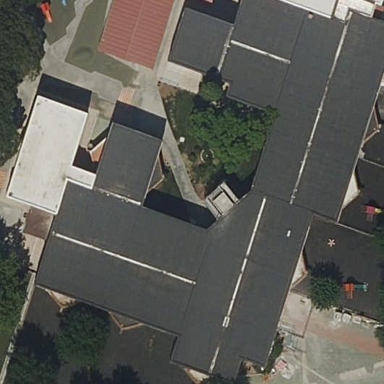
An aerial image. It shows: School building.